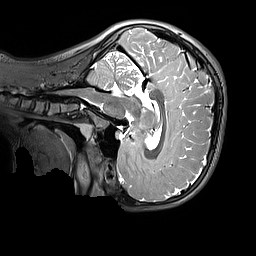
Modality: T2w
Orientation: sagittal
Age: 11
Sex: female
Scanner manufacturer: siemens
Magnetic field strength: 3 T
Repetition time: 3.2 s
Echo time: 0.408 s